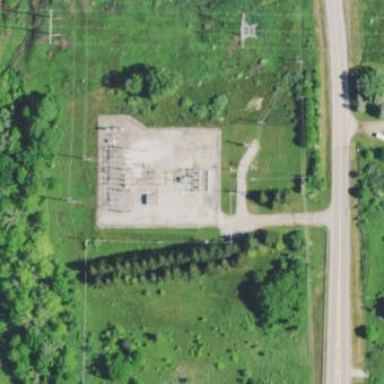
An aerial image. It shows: Distribution level power substation fenced with chain link.